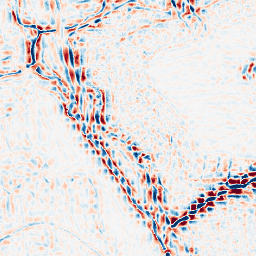
Category: wavelet
Decomposition family: wavelet_reverse_biorthogonal
Decomposition parameters: wavelet: rbio5.5
level: 3
Upsampling method: sinc_hamming
Upsampling parameters: scale: 2
kernel_size: 16
Upsampling scale: 2